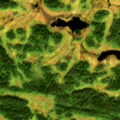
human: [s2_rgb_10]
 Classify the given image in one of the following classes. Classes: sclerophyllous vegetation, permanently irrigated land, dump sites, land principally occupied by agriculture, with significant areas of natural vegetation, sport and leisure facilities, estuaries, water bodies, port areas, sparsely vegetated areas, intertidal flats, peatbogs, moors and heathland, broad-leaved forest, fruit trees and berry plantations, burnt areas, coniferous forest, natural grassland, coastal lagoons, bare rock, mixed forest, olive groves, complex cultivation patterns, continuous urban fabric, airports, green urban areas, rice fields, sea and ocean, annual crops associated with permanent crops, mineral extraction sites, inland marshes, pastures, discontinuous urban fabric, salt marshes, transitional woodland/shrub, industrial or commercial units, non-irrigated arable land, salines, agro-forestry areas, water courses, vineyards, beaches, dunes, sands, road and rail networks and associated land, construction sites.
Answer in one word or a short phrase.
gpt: coniferous forest, transitional woodland/shrub, peatbogs